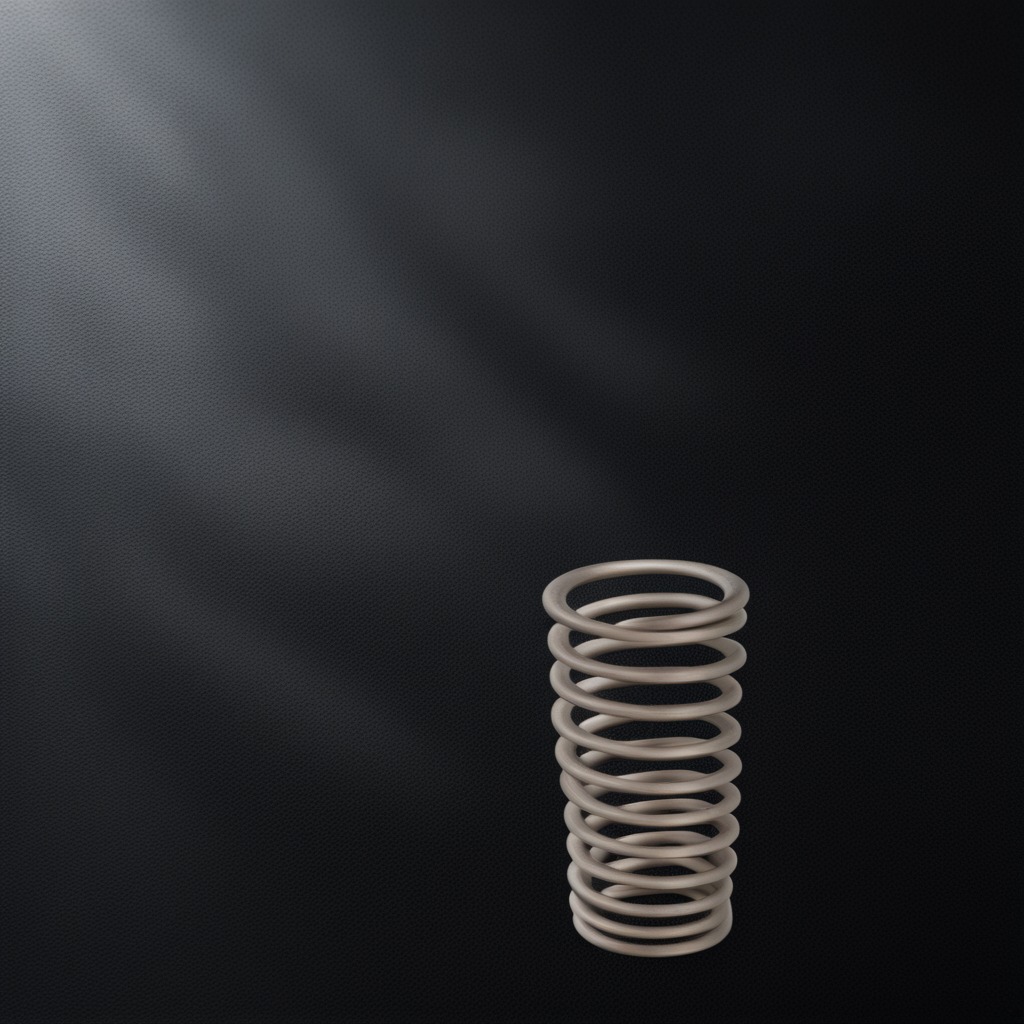
A coiled metal spring lies on a clean granite tabletop covered with a black rubber mat inside a workshop at night dim ambient light soft shadows worn but beneath the mat